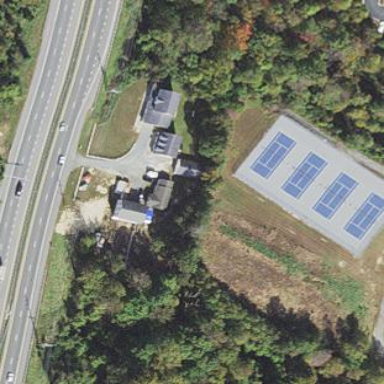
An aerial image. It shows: Tennis court surrounded by chain link fence.